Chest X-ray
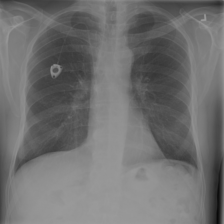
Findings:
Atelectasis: negative
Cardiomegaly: negative
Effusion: negative
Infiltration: positive
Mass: negative
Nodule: negative
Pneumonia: negative
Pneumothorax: negative
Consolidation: negative
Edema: negative
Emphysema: negative
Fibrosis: negative
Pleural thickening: negative
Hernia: negative